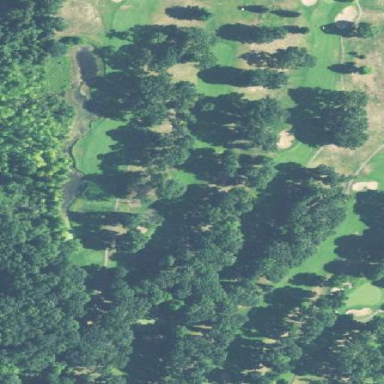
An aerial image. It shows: Golf fairway surrounded by grass.